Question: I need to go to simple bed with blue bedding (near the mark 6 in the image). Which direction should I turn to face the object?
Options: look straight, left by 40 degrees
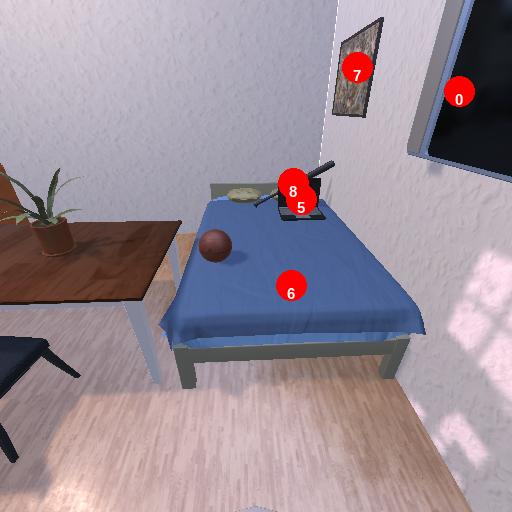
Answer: look straight